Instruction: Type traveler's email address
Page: traveler
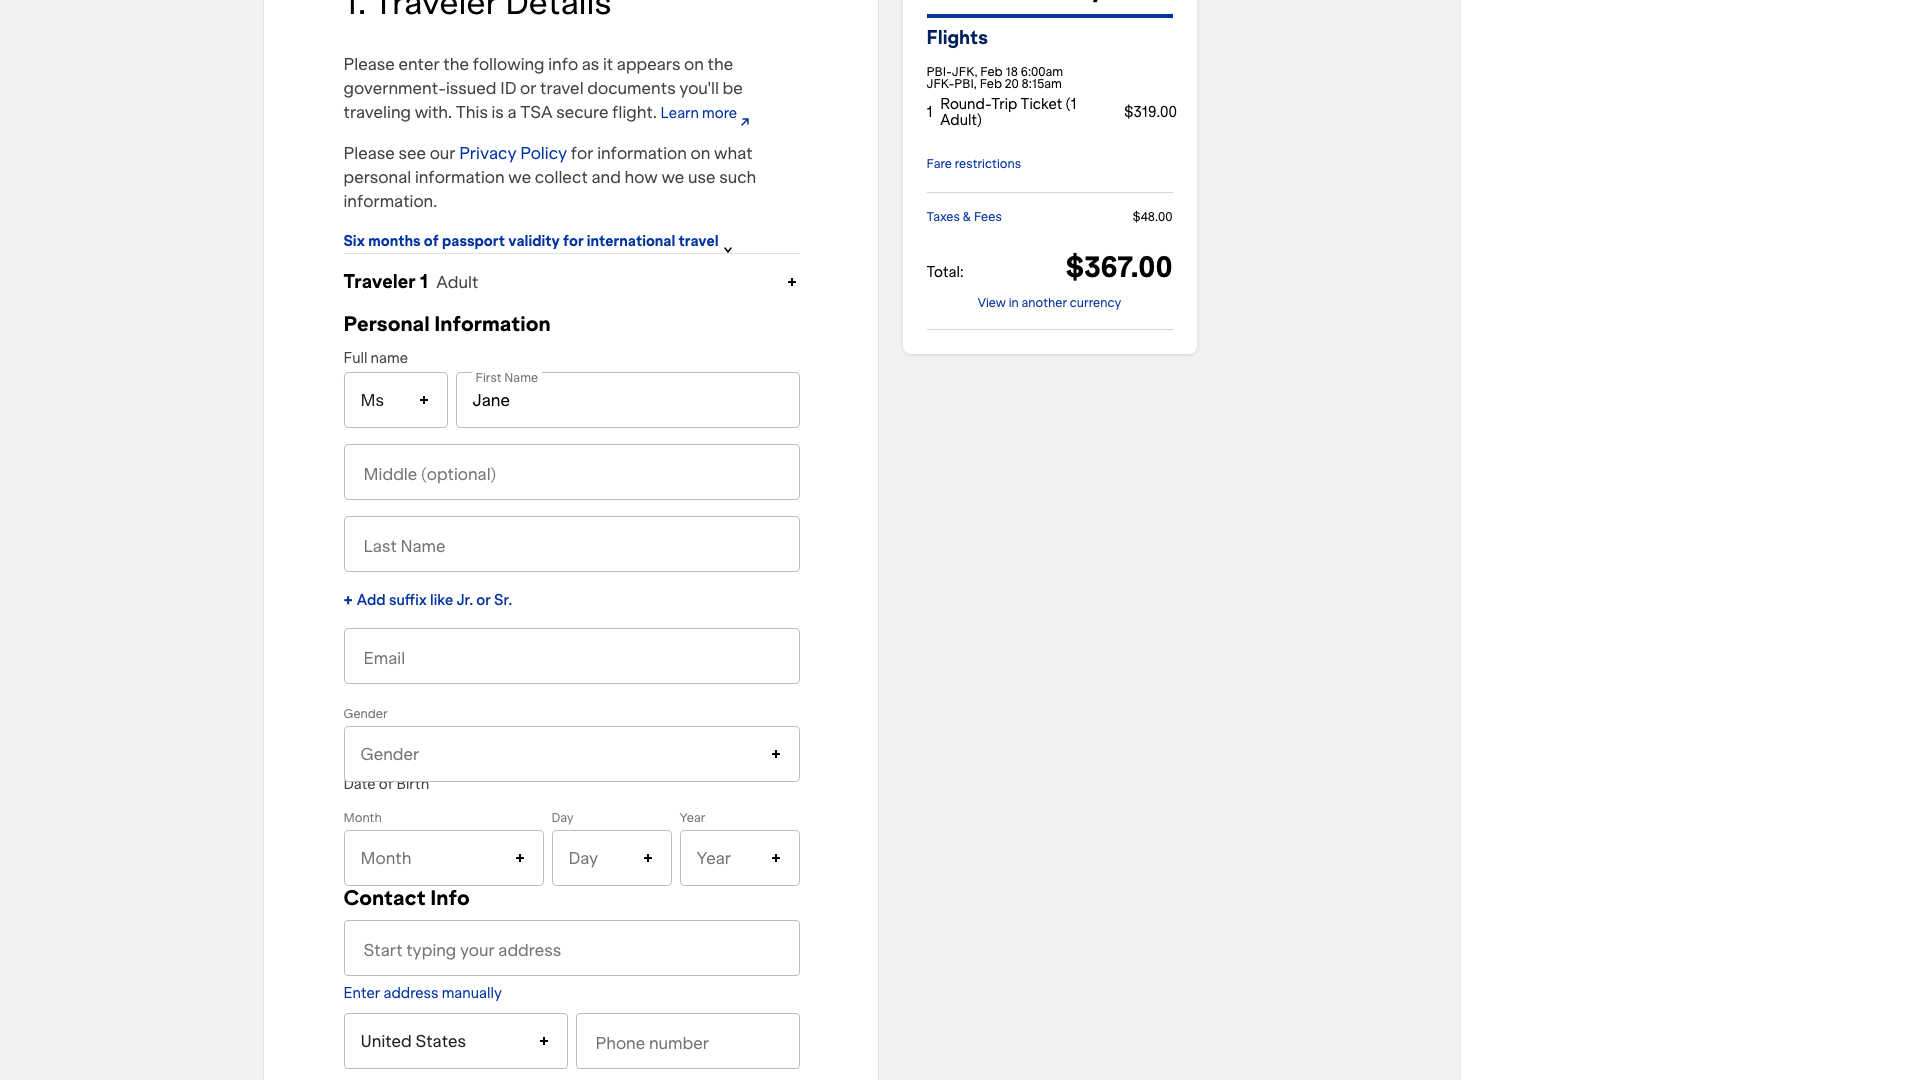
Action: type